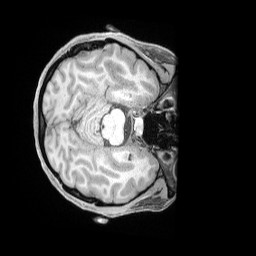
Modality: T1w
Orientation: axial
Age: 36
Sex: female
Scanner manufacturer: siemens
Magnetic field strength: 3 T
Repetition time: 2 s
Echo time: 0.00211 s